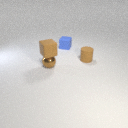
small brown metal sphere in front of small brown rubber cylinder